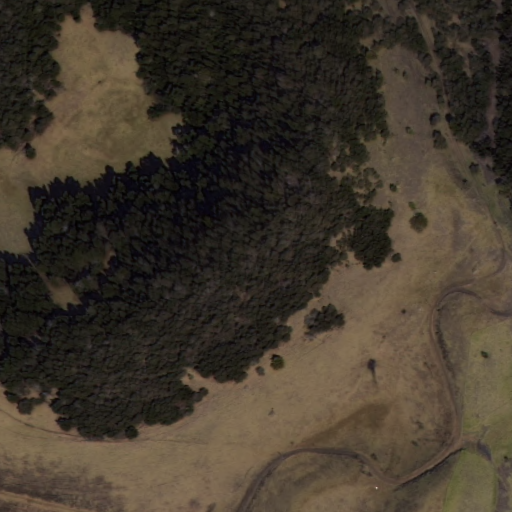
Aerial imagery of mountain in Hawaii named Kulanapahu containing only unknown